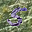
Label: 5